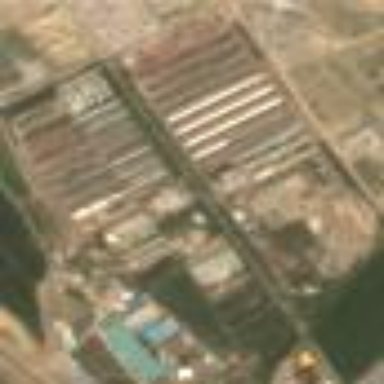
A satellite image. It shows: Industrial area.